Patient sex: M
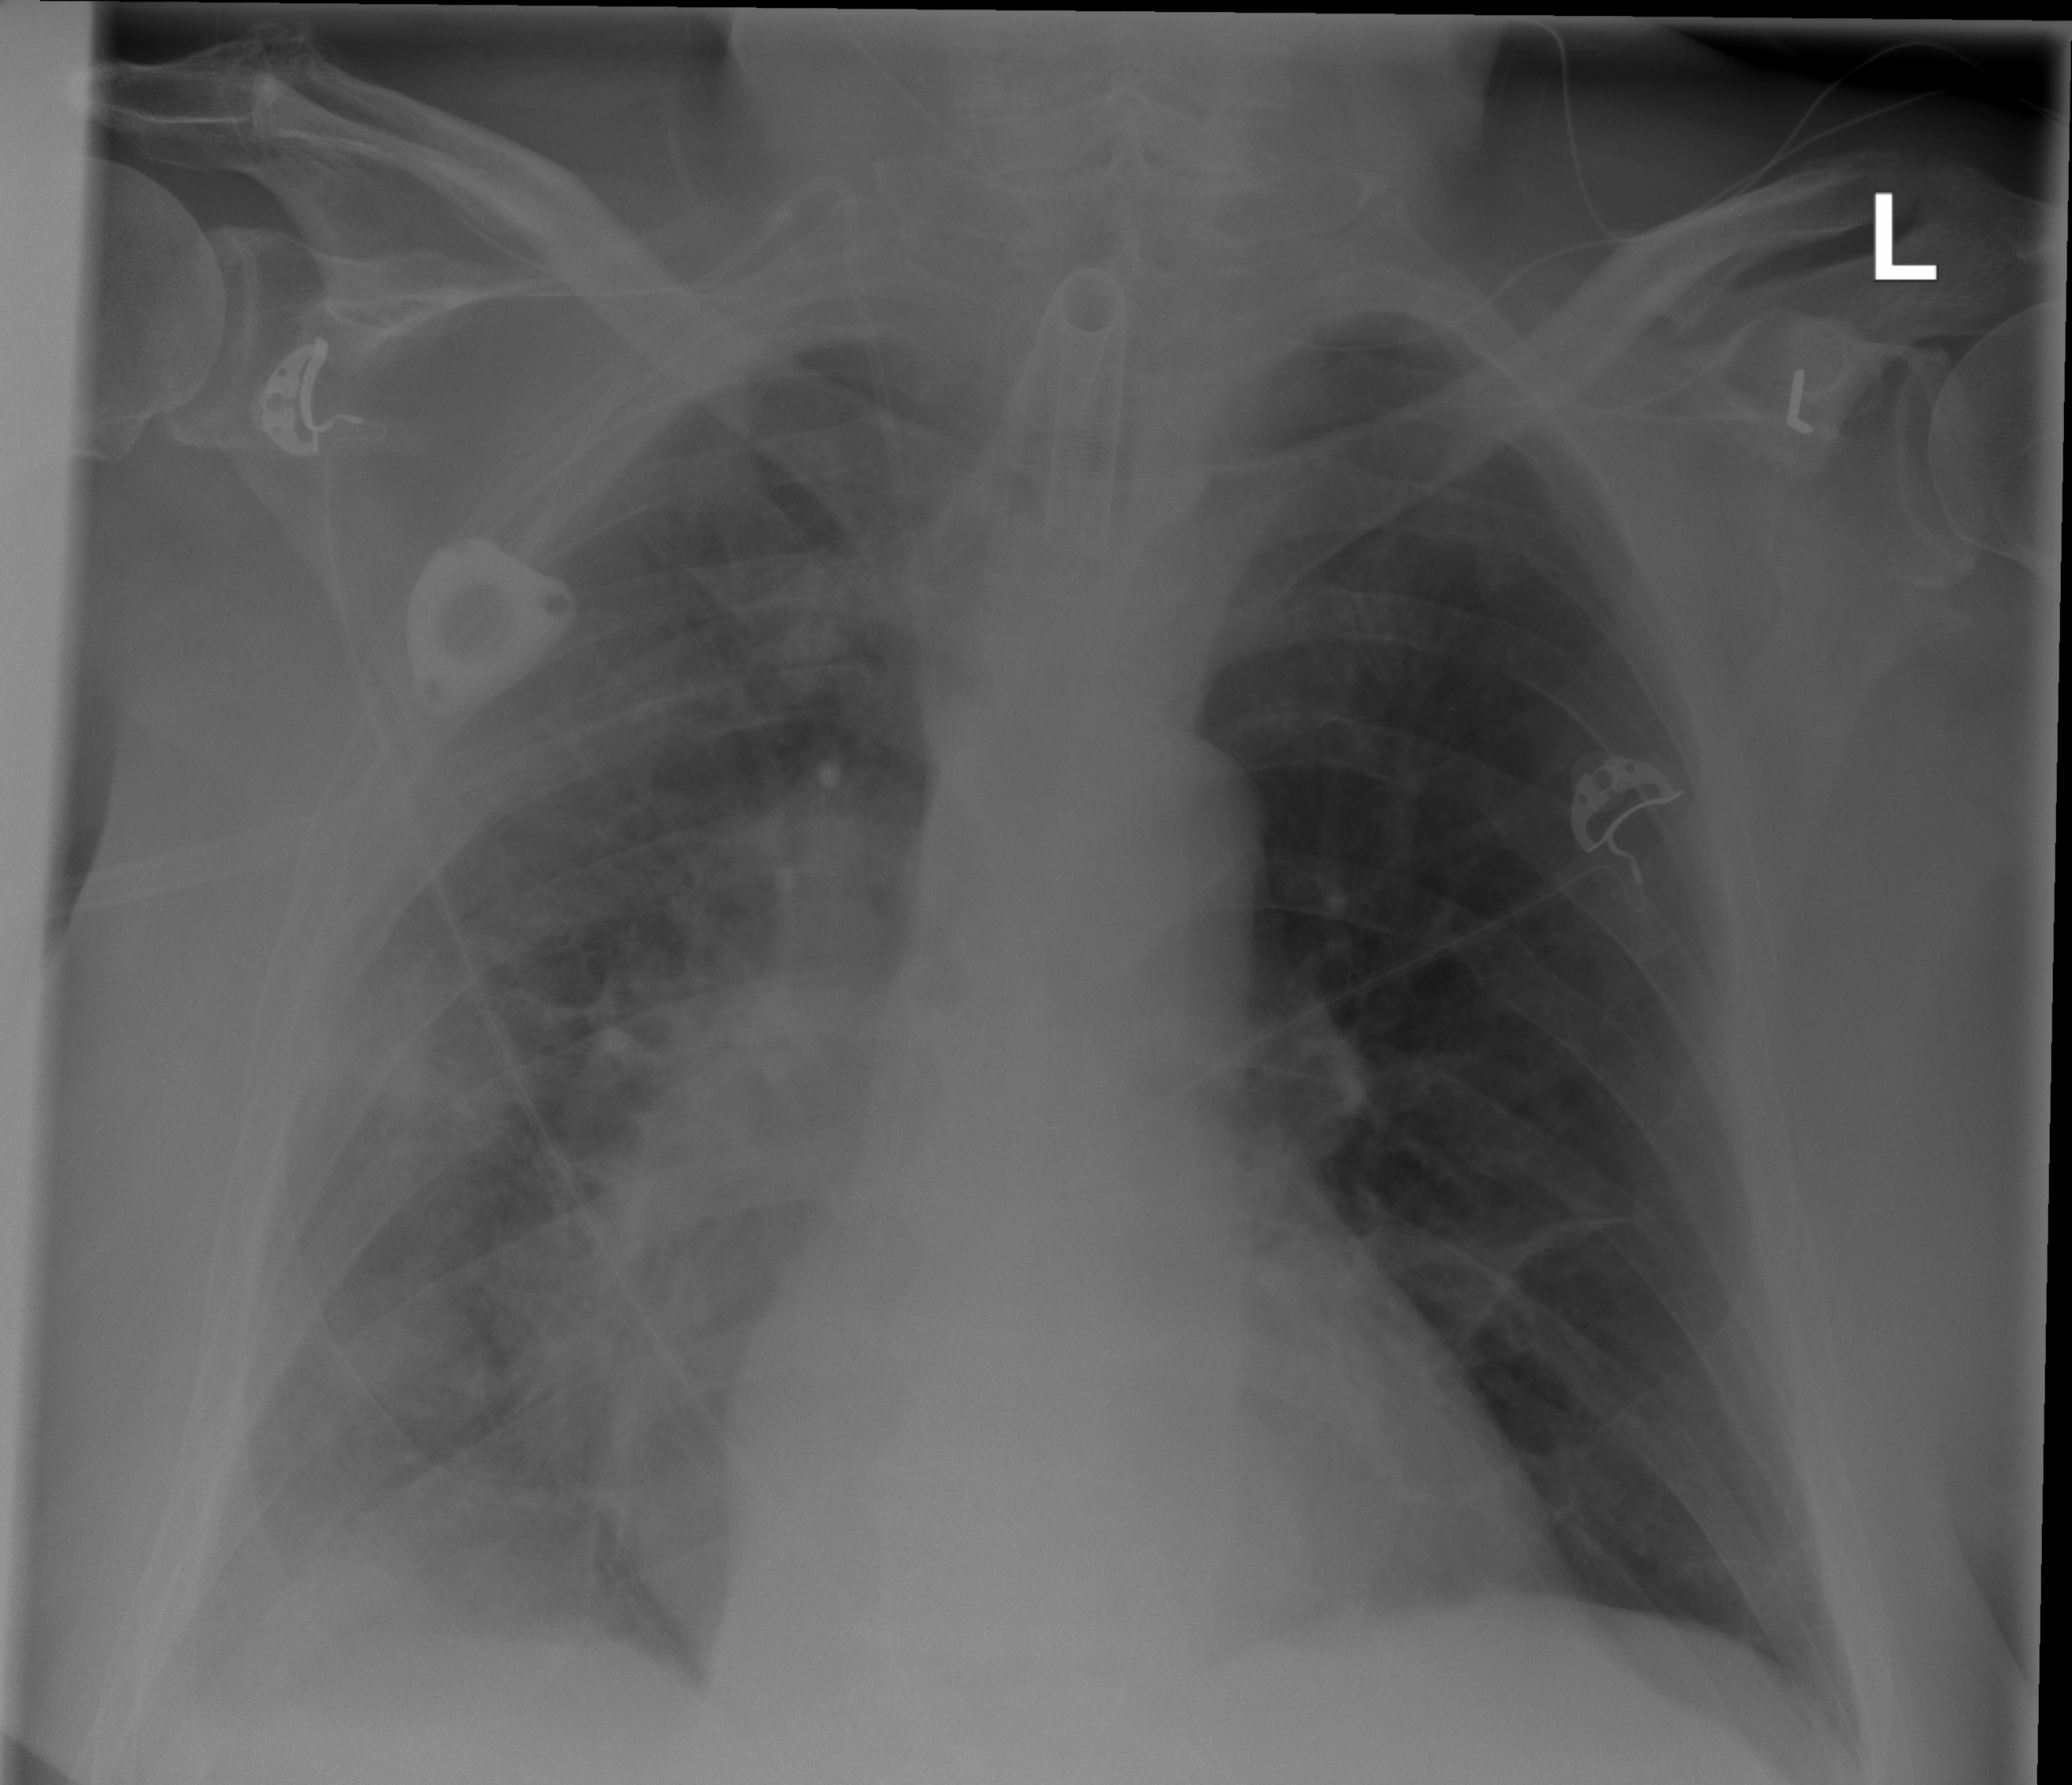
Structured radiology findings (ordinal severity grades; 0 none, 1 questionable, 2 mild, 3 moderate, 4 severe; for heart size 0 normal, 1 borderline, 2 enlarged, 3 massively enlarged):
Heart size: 2
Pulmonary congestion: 0
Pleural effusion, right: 2
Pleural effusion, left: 0
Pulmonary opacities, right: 3
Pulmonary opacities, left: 0
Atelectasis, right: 2
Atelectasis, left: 0